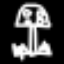
Label: mushroom